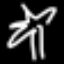
Label: palm tree